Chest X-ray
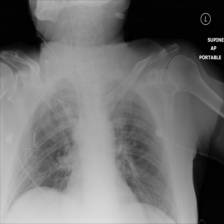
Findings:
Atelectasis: negative
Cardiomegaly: negative
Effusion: negative
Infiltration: negative
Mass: negative
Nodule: negative
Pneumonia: negative
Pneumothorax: negative
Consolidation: negative
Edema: negative
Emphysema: negative
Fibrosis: negative
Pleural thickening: negative
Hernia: negative